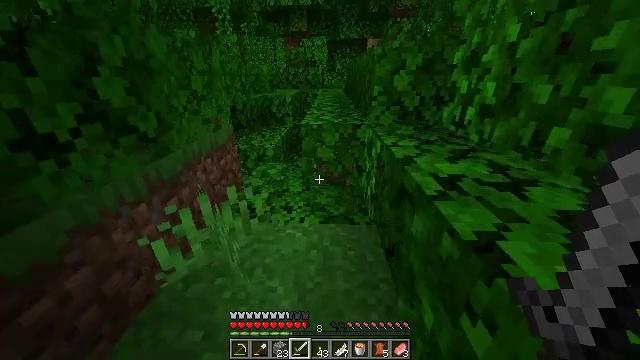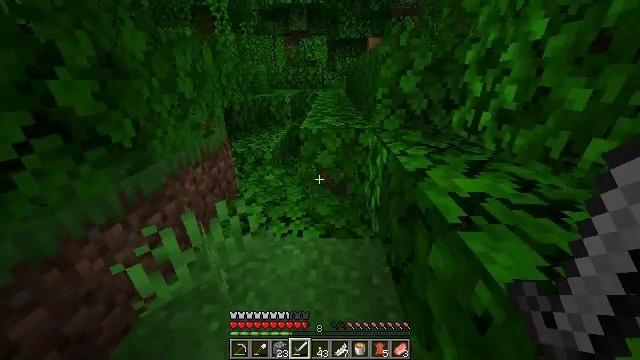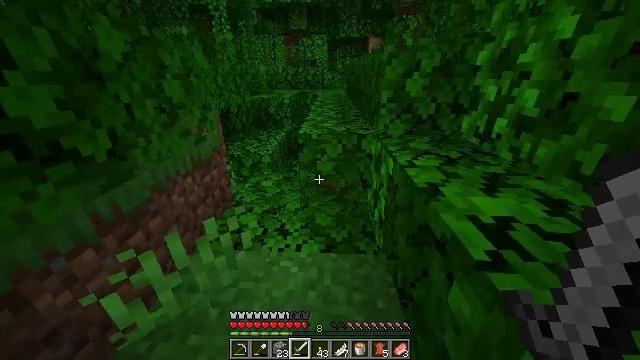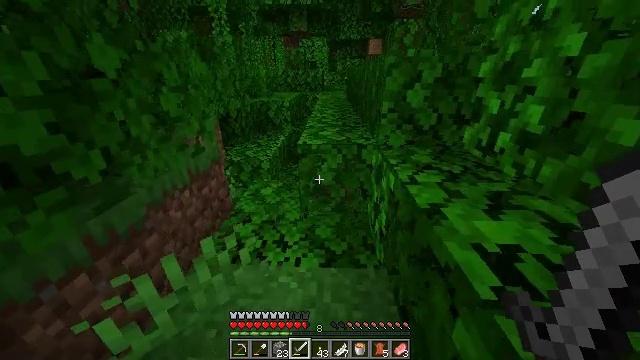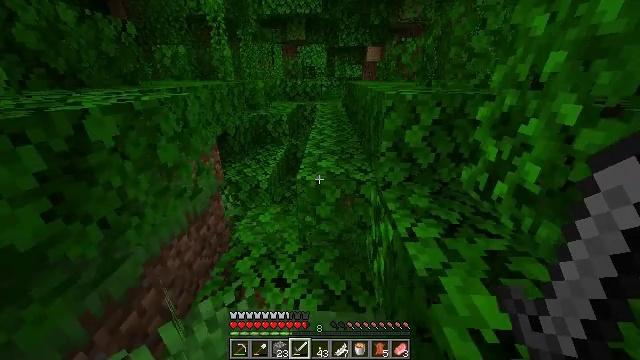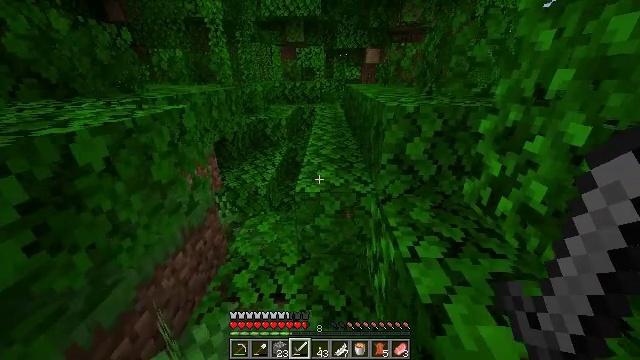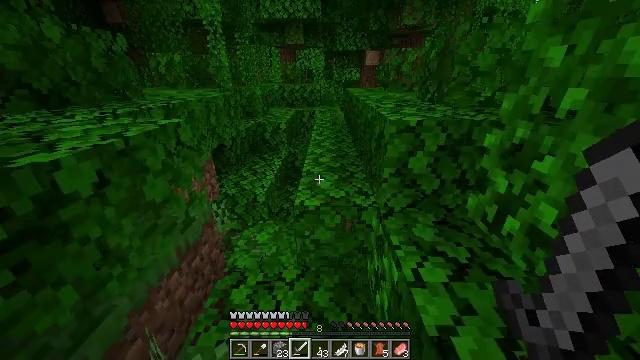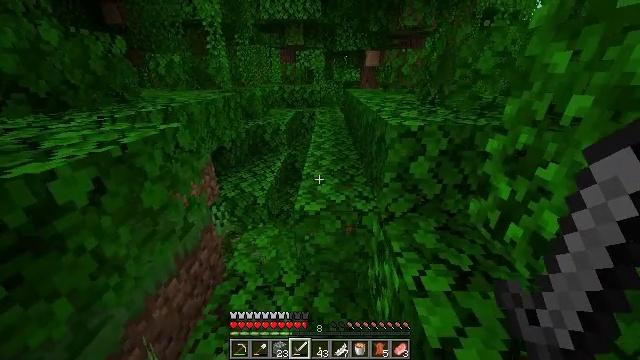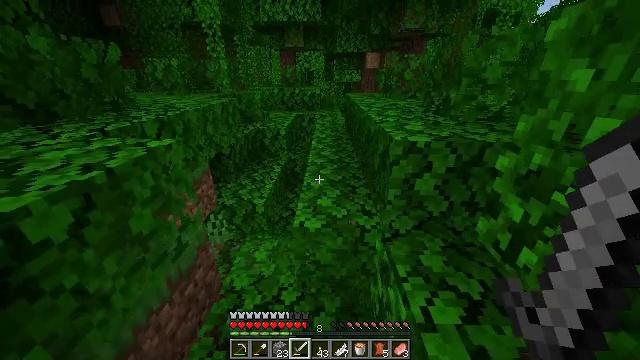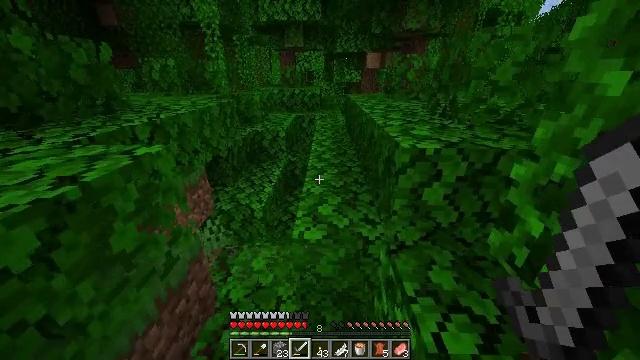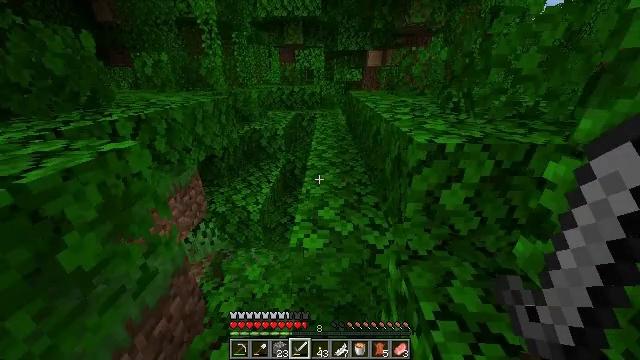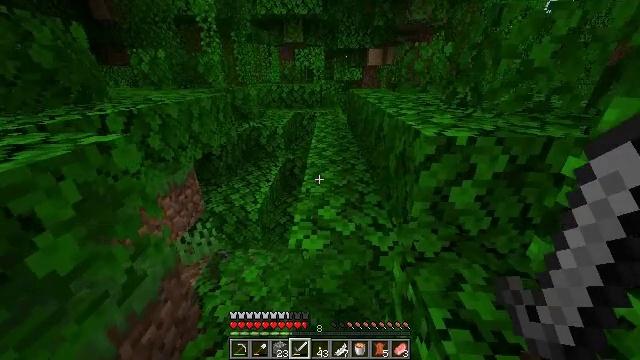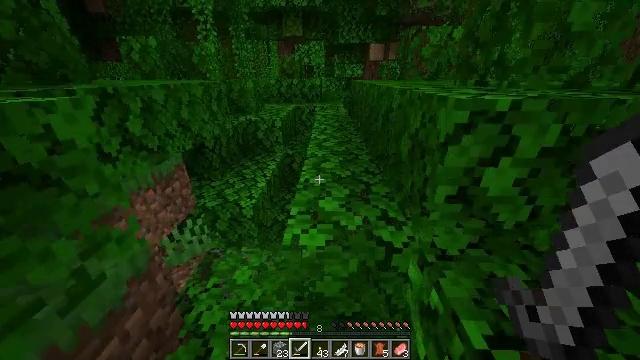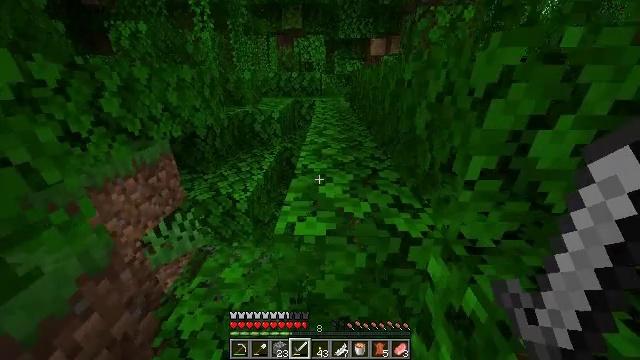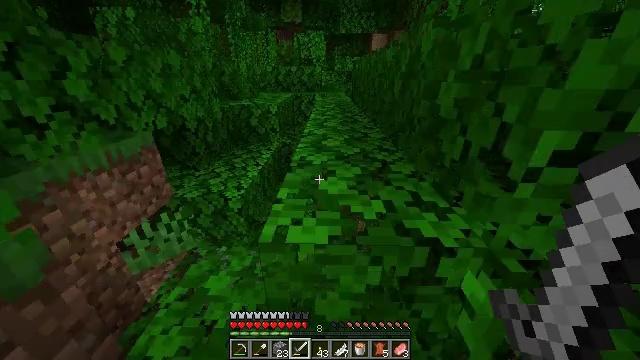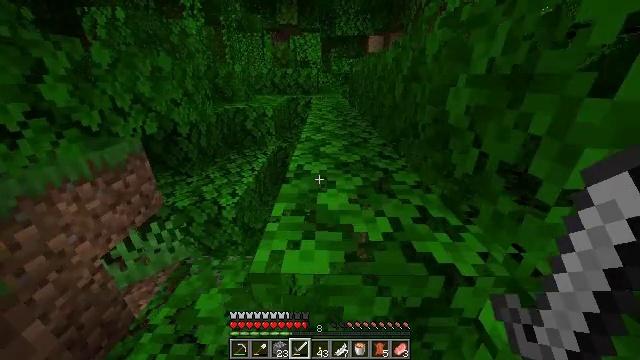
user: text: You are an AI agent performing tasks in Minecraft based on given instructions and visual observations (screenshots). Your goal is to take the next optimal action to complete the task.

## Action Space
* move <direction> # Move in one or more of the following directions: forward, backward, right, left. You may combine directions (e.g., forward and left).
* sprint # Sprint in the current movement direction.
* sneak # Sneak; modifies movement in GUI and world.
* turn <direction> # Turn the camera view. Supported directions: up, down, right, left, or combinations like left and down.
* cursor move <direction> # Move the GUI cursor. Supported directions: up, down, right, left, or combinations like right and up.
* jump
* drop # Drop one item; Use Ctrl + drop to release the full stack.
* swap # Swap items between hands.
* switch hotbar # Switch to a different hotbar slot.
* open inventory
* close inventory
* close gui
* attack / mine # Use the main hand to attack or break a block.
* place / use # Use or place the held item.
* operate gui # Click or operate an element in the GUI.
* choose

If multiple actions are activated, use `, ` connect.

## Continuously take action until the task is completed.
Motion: motion action
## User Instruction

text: Break the cocoa pod.
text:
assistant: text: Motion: move forward, sprint
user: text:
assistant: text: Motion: move forward, sprint
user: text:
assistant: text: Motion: move forward, sprint, jump
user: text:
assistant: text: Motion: move forward, sprint, jump
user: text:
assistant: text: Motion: move forward, sprint, jump
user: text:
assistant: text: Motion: move forward, sprint, jump
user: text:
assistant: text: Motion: move forward, sprint, jump
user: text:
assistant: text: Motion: move forward, sprint, jump
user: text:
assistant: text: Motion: move forward, sprint
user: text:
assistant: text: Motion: move forward, sprint
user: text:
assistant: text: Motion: move forward, sprint
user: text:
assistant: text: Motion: move forward, sprint
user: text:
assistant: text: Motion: move forward, sprint
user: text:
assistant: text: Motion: move forward, sprint
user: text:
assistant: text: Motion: move forward, sprint
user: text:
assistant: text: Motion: move forward, sprint, turn right, jump
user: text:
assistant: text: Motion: move forward, sprint, turn right, jump
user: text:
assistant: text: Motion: move forward, sprint, jump
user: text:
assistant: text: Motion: move forward, sprint, jump
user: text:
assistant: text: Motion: move forward, sprint, jump
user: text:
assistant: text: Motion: move forward, sprint
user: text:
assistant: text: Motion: move forward, sprint
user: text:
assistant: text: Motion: move forward, sprint
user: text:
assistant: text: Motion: move forward, sprint
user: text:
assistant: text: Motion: move forward, sprint
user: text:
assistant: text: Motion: move forward, sprint
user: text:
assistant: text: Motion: move forward, sprint
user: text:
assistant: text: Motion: move forward, sprint
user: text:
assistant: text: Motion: move forward, sprint
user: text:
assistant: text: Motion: move forward, sprint